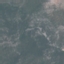
Label: HerbaceousVegetation